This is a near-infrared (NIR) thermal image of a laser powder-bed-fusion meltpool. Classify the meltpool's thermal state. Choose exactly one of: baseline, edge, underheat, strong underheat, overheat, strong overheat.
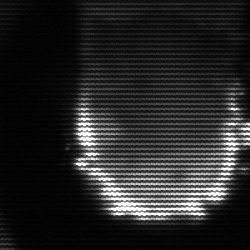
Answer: baseline